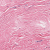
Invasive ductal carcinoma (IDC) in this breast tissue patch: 0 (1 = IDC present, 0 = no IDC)